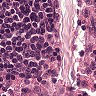
Metastatic tissue present: no